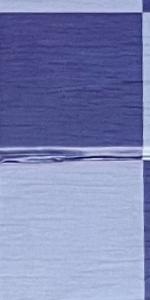
Label: Empty